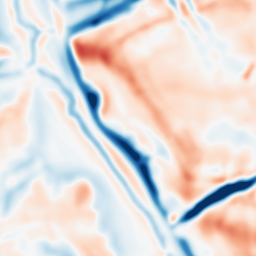
Category: multiscale
Decomposition family: dog
Decomposition parameters: sigma_low: 3
sigma_high: 10
Upsampling method: quintic
Upsampling parameters: scale: 2
Upsampling scale: 2